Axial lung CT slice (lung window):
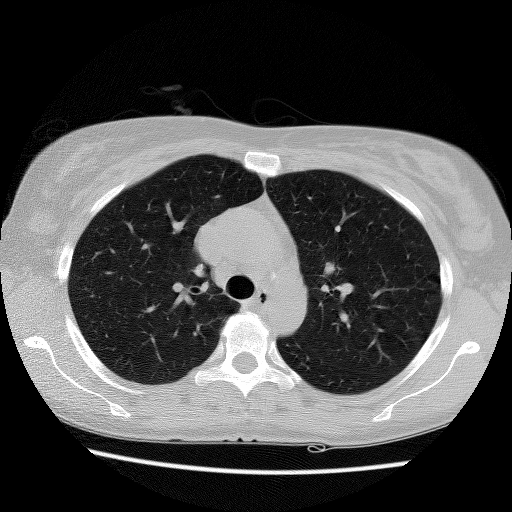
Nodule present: no